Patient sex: F
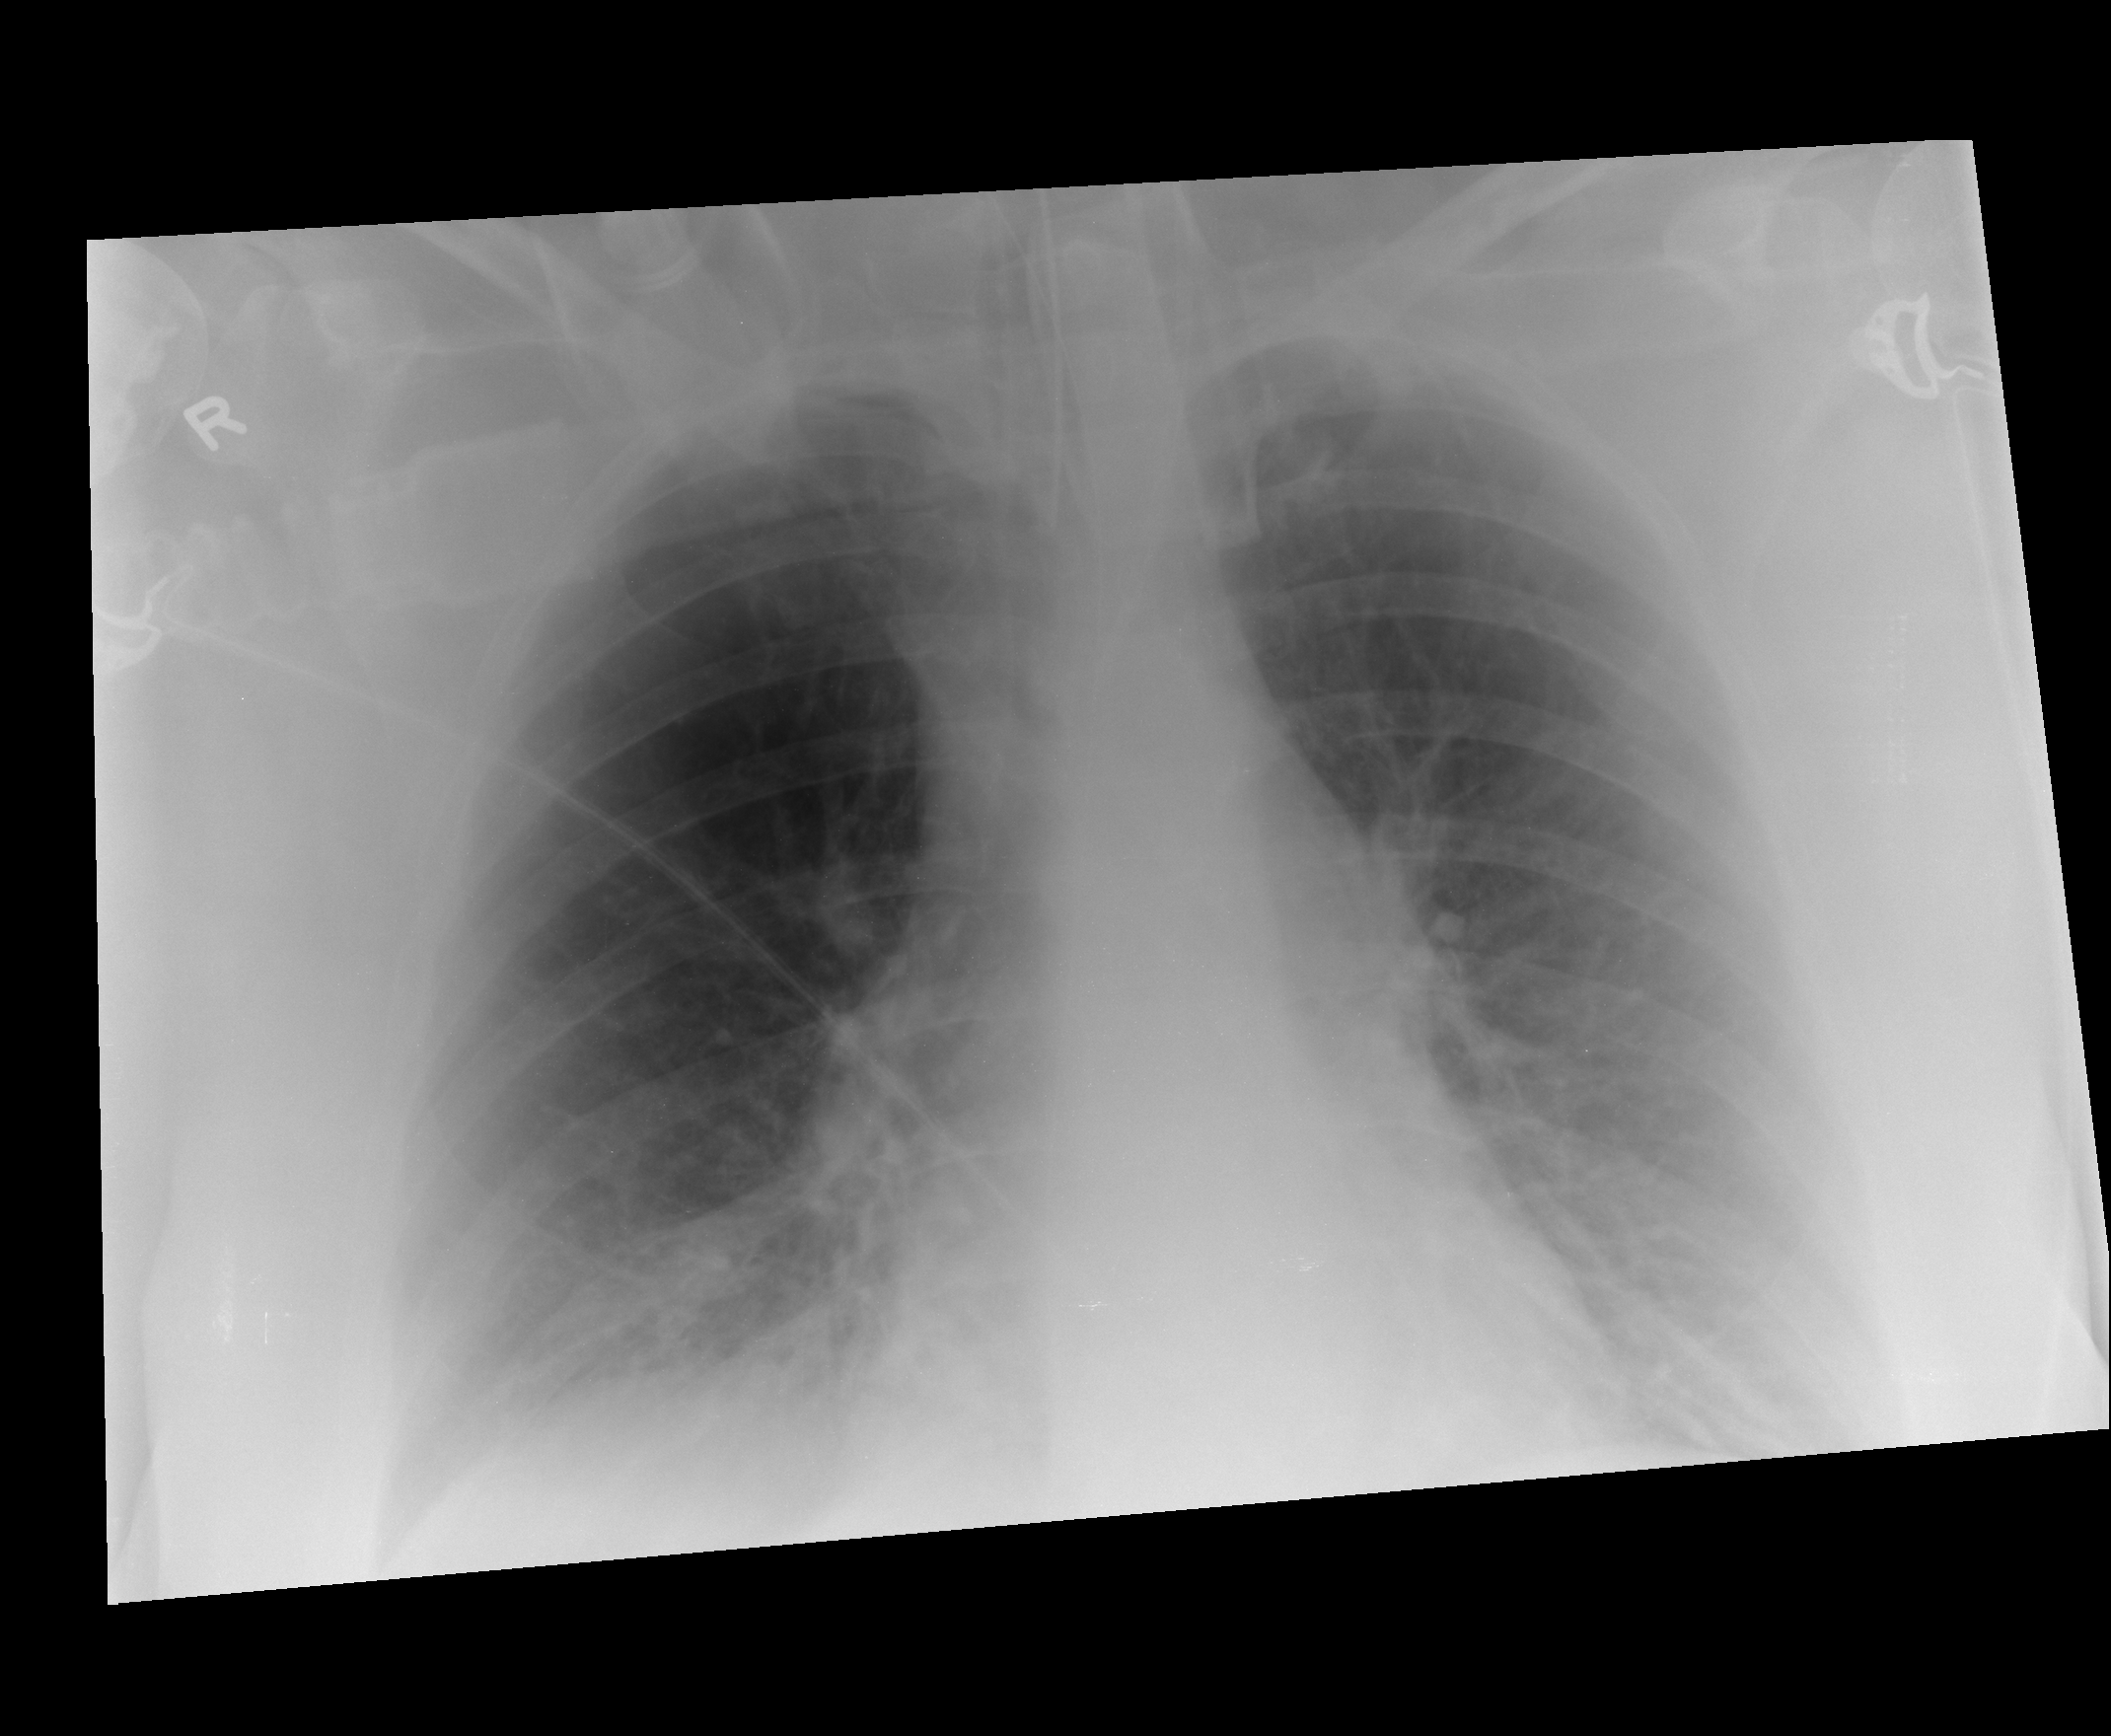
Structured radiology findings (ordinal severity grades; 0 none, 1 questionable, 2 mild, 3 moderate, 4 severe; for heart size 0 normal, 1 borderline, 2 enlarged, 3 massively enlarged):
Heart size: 2
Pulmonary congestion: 0
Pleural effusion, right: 0
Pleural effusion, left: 0
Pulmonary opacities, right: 0
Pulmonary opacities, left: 0
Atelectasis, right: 1
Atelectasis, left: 1